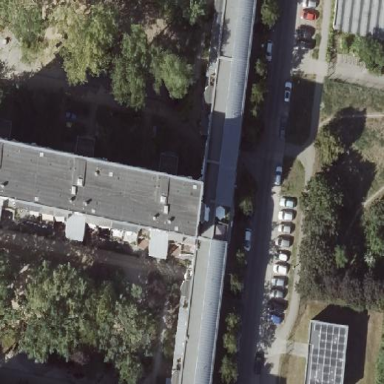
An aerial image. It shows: Flat-roofed apartment building.